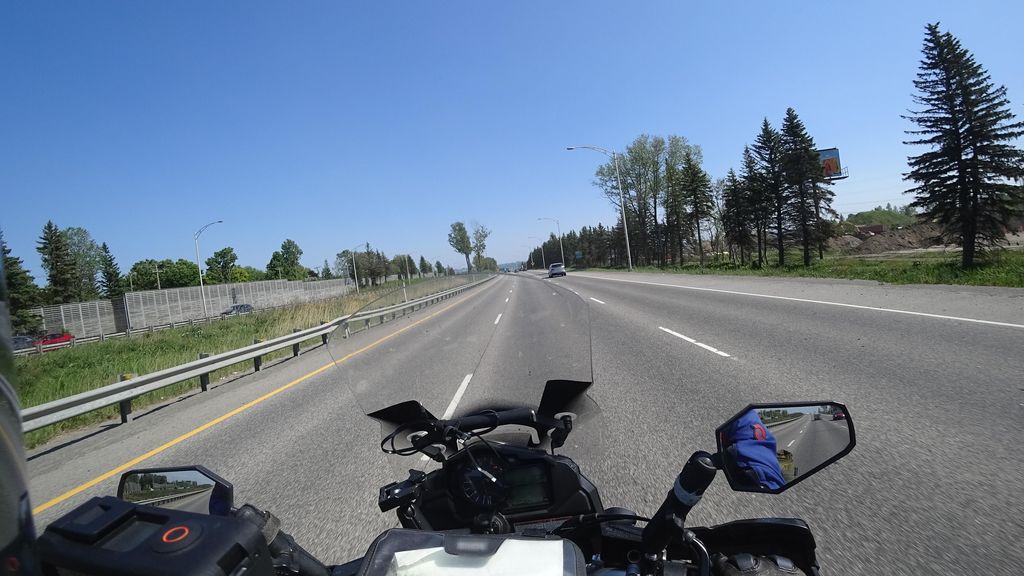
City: quebec_city